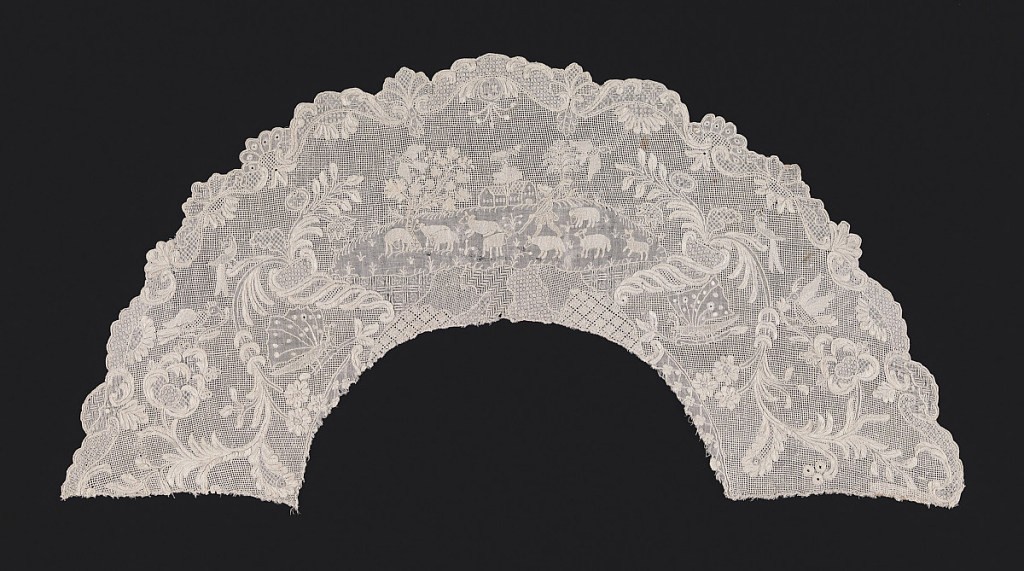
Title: Fan leaf
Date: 18th century
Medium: linen Technique: embroidered with deflected element work with overcasting and looping, buttonhole, overcast cord, stem, satin, chain, looping, darning, surface satin, and herringbone stitches on plain weave
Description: Fan leaf. Linen embroidered in white on white in the Swiss Appenzell style. A pastoral scene with a shepherd tending a flock of sheep, in front of a barn and a tree. Flanked by large cornucopias from which spill floral sprays in scrolling patterns, birds and two large praying mantises.